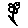
Label: flower